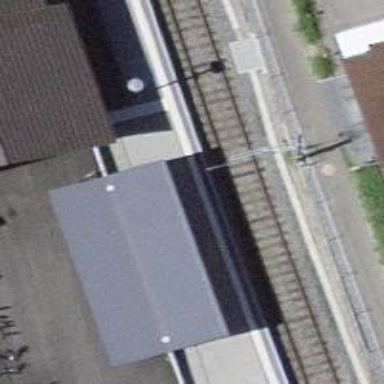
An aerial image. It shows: Stop position for public transport at railway stop.